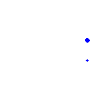
Particle: pion